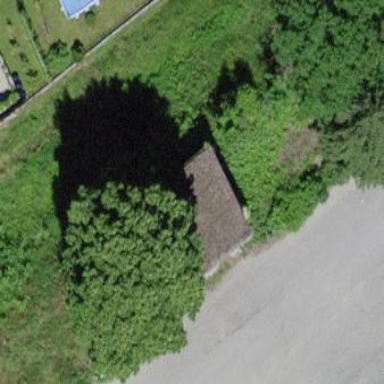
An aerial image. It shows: Farm auxiliary building.